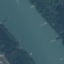
Label: River